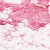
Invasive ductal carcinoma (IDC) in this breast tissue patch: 0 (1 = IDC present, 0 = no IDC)